Current action and preconditions to check: trajectory_clear

Your task: For each precondition in the list above, predict whether it will hold at this action.

Consider the current scene as observed from the mobile robot's camera, and analyze the predicted future states of all dynamic agents (e.g., people, animals, vehicles, or any moving entities) within the NEXT SECOND.

IMPORTANT: Only answer "very likely" if you are absolutely certain—based on strong, clear evidence—that a dynamic agent will violate the precondition in the predicted future state. Do NOT answer "very likely" for unlikely, ambiguous, or low-probability risks.

Ask yourself for each precondition: Is there a high probability, with clear and convincing evidence, that the predicted future states of any dynamic agent will interfere with the predicted future state of the currently executing action within the NEXT SECOND, causing that precondition to fail?

Assess the risk level based on these predictions. Use "likely" or "very likely" if motions create a clear risk of interference.

Use "neutral" or "improbable" if agents are nearby but their predicted paths are clearly diverging or non-conflicting.

Failure Risk Categories: "very improbable", "improbable", "neutral", "likely", "very likely"

Answer Format: Output ONLY the probability_of_failure value from these categories: "very improbable", "improbable", "neutral", "likely", "very likely"

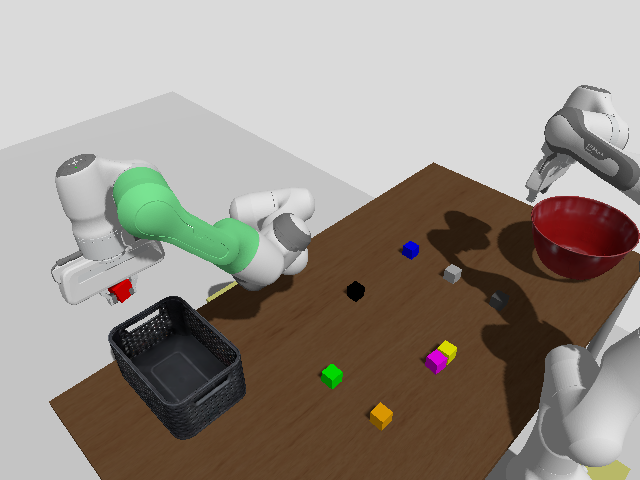

Answer: very improbable